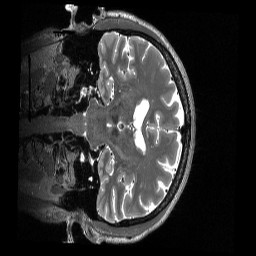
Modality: T2w
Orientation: coronal
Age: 65
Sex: female
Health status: healthy
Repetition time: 3.2 s
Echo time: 0.563 s